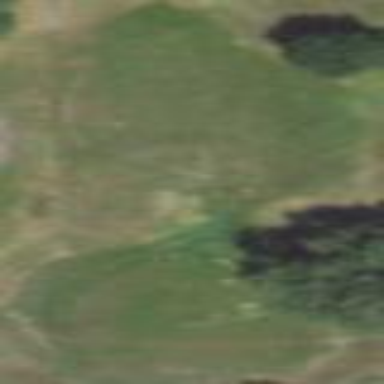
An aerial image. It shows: Golf fairway surrounded by grass.